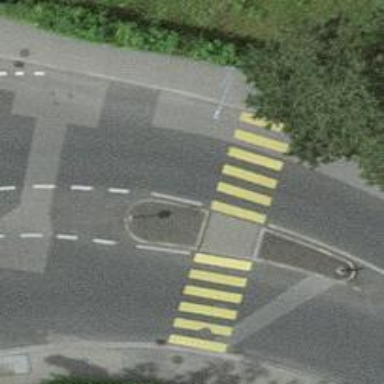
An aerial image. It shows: Kerb serving as barrier.